Question: Count the number of objects in the diagram.
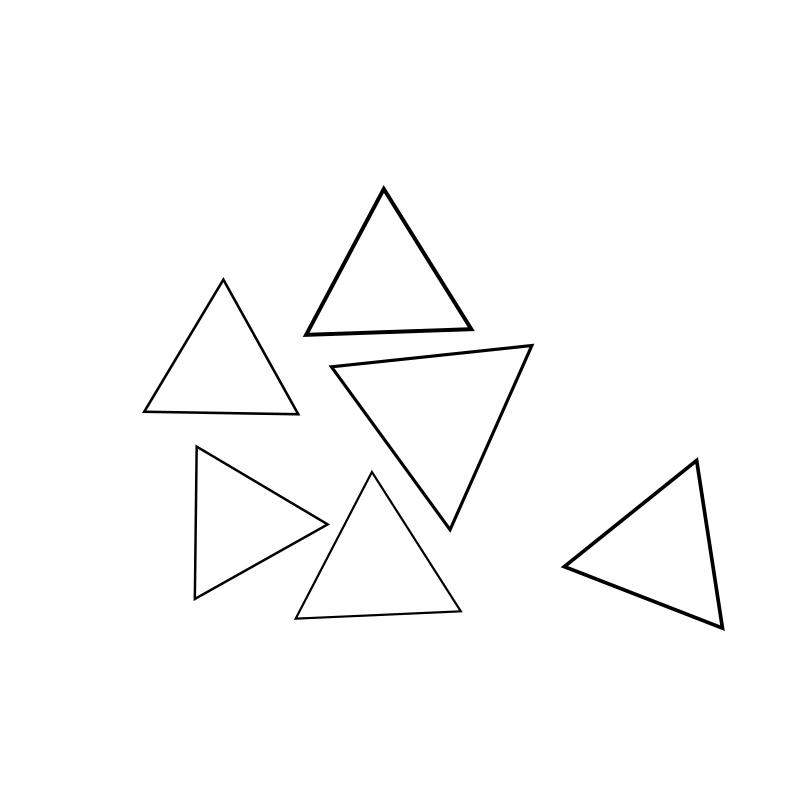
Answer: 6